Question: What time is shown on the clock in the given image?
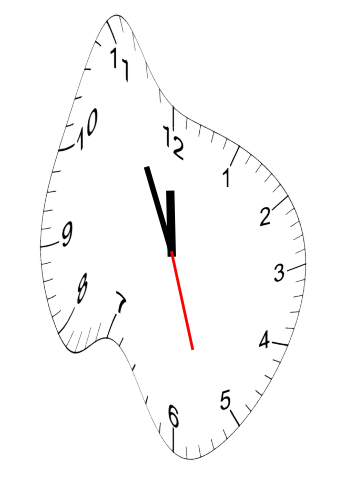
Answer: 11:55:27